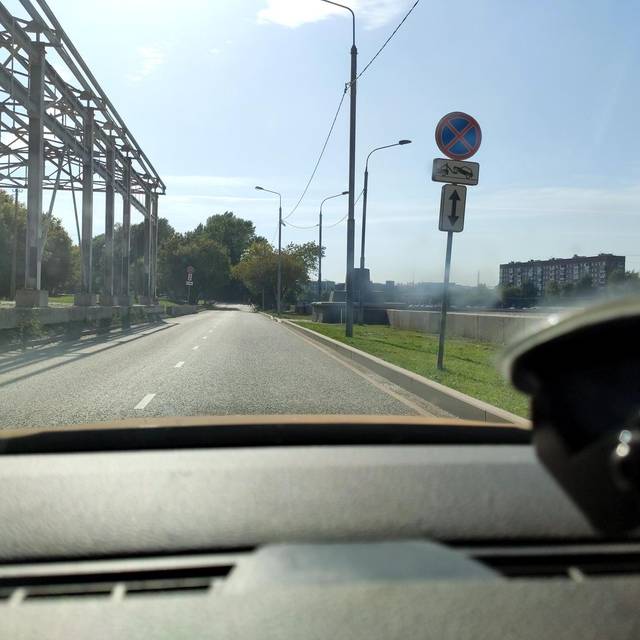
Region: Russia
Coordinates: 55.719, 37.655